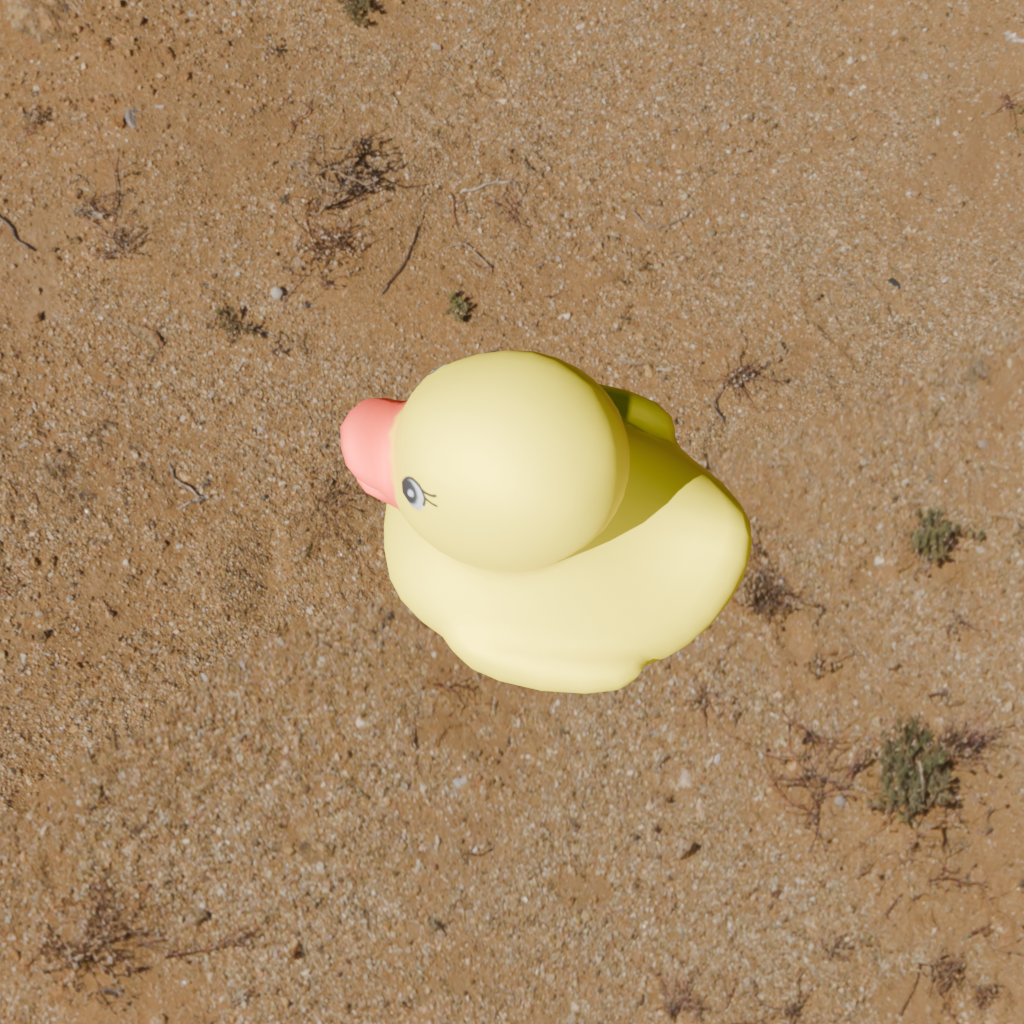
an image of a yellow rubber duck seen from <left_top> in a sunny desert landscape with a clear sky.